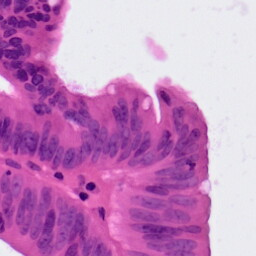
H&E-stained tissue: Colon